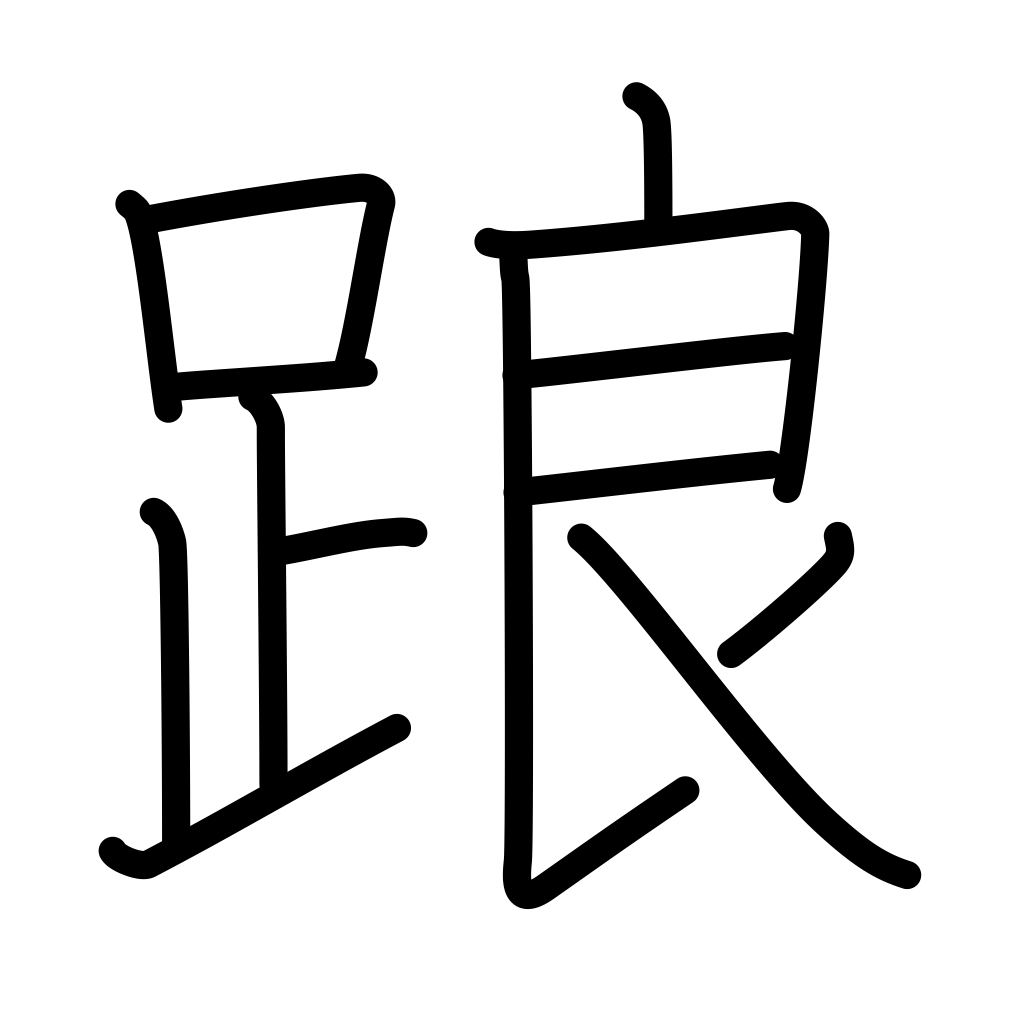
Meaning: stagger, falter